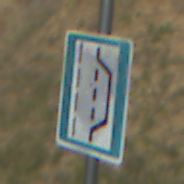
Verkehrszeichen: NothalteUndPannenbucht
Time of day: MorningAfternoon
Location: Outdoor (Suburban)
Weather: Clear
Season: NotSpecified
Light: Natural